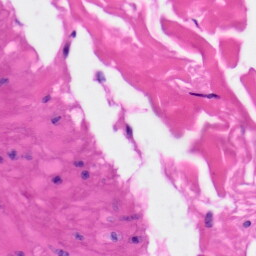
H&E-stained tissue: Skin